Question: I am trying to understand why does the recursive function returns 1003 instead of 1005.
'''
l = [1,2,3]
def sum(l):
x, *y = l
return x + sum(y) if y else 1000
sum(l)
'''
According to <URL>' 1005, am I correct?

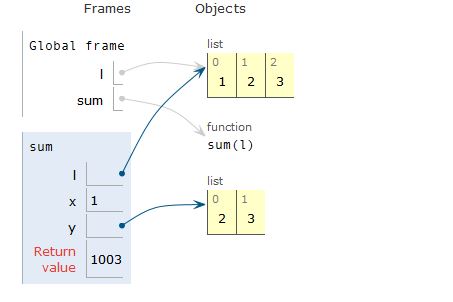
Answer: > According to pythontutor the last value of y list is 5 and that would make return value '1000 + sum([2,3])' 1005, am I correct?
No, the last value of 'y' is '[]'. It's never anything but a list, and besides, there are no '5's for it to ever be. On top of that, the recursive return value is always on the right of the '+', only the 'x' is ever on the left.
Let's step through it:
'''
sum([1, 2, 3]) = 1 + sum([2, 3])
sum([2, 3]) = 2 + sum([3])
sum([3]) = 1000
'''
So, substituting back:
'''
sum([2, 3]) = 2 + 1000 = 1002
sum([1, 2, 3] = 1 + 1002 = 1003
'''
The problem is that when 'y' is empty, you're returning '1000', not 'x + 1000'.
Your confusion may just be a matter of precedence. Maybe you expected this:
'''
return x + sum(y) if y else 1000
'''
... to mean this:
'''
return x + (sum(y) if y else 1000)
'''
... but actually, it means this:
'''
return (x + sum(y)) if y else 1000
'''